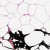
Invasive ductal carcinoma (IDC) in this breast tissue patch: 0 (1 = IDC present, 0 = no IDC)